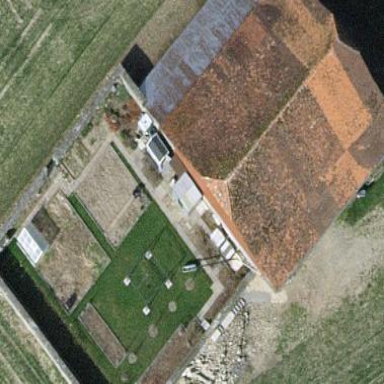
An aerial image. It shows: Farmyard area.